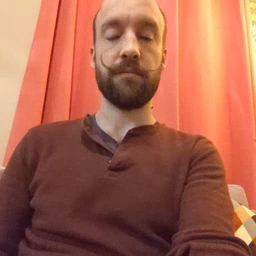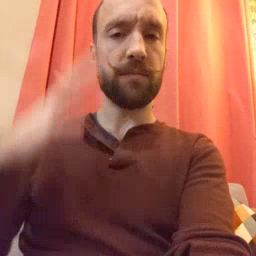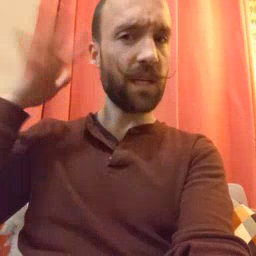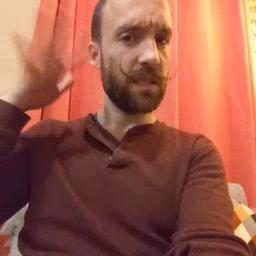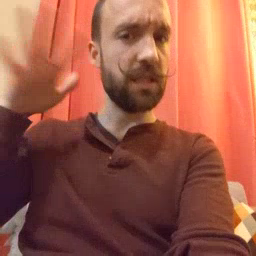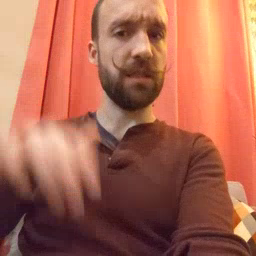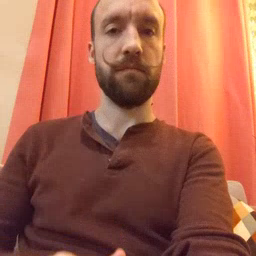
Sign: noisy